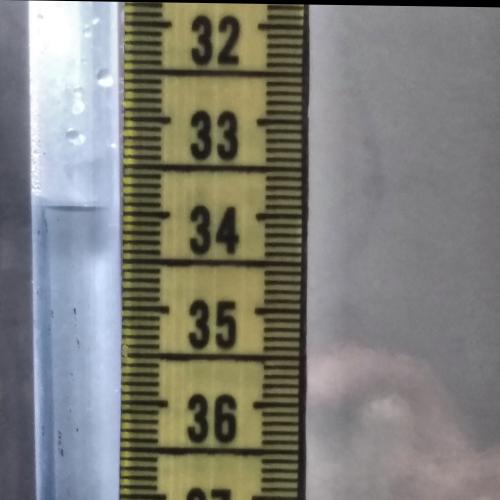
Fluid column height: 33.9 cm